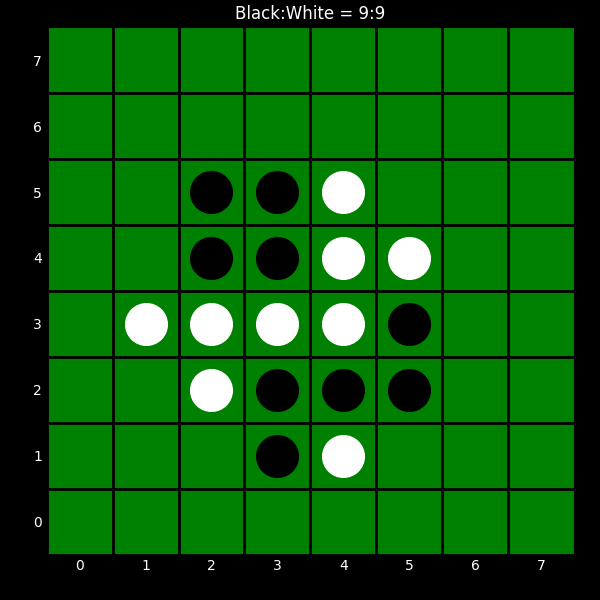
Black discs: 9
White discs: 9